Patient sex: M
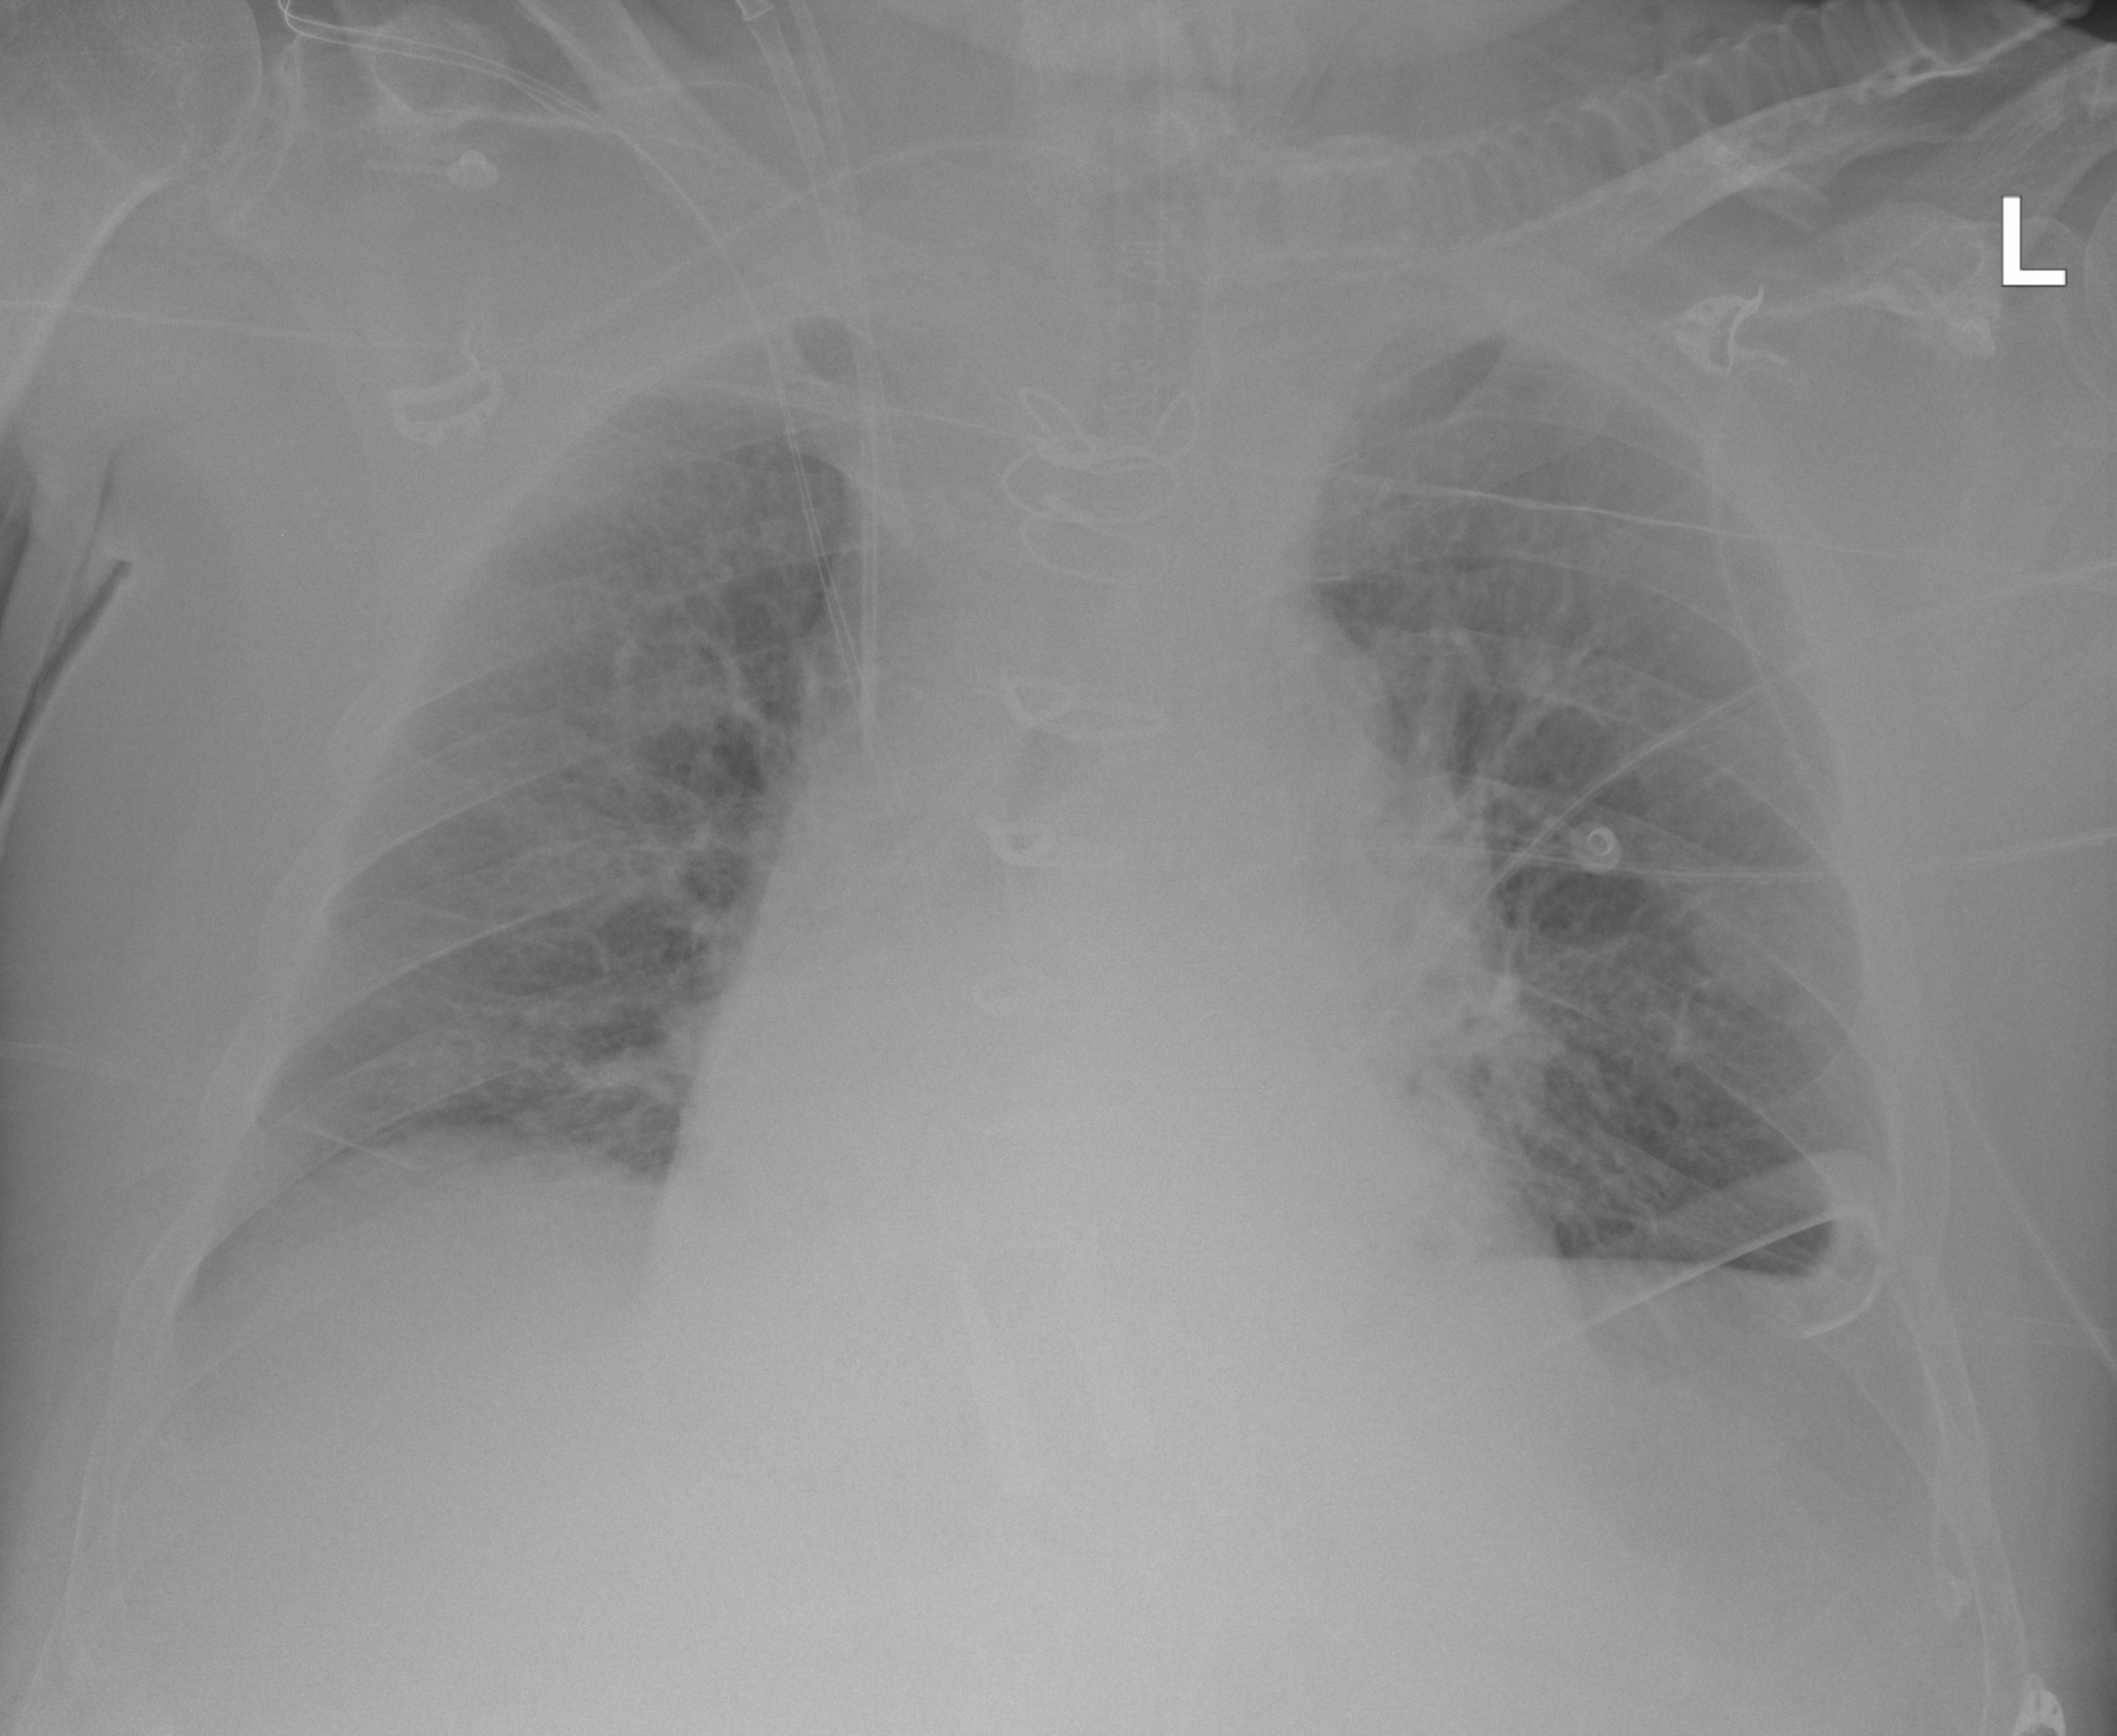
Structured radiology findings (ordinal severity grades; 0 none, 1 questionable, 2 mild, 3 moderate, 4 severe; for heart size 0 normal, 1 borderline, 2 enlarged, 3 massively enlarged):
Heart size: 2
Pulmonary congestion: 2
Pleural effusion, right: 2
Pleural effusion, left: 2
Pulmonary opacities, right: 0
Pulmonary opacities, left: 0
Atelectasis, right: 2
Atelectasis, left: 2